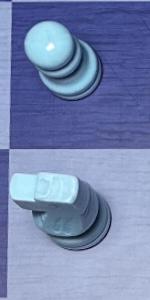
Label: Knight_White